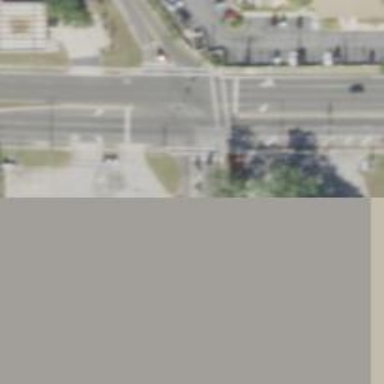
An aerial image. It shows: Marked road crossing.